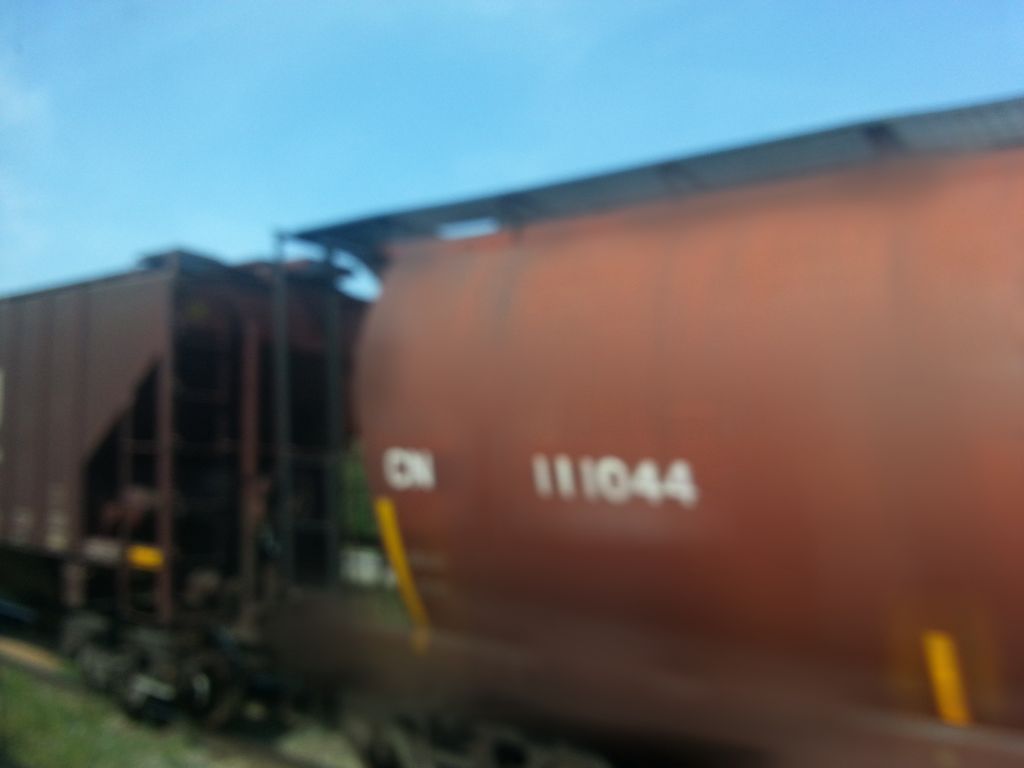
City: edmonton